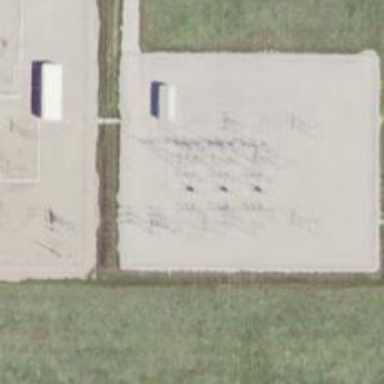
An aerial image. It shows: Switch for power supply.